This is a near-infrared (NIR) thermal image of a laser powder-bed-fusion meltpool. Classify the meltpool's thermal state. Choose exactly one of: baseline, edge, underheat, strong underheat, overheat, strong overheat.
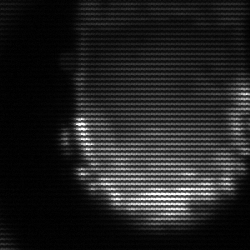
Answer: baseline